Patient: sex F, age 74
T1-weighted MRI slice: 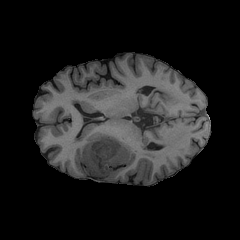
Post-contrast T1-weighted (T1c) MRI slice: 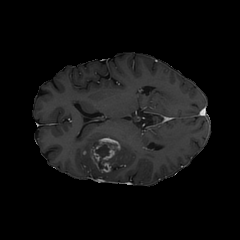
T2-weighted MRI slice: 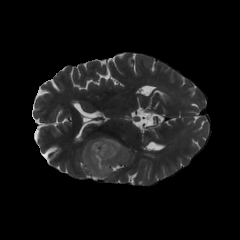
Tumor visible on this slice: yes
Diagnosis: Glioblastoma, IDH-wildtype
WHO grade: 4